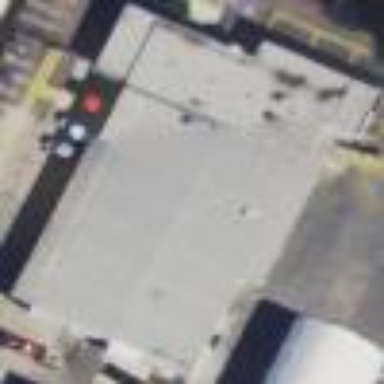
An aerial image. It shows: Industrial building.